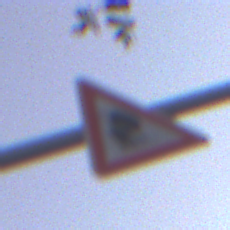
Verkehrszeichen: UnzureichendesLichtraumprofil
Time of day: SunriseSunset
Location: Outdoor (Suburban)
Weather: PartlyCloudy
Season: NotSpecified
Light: Natural